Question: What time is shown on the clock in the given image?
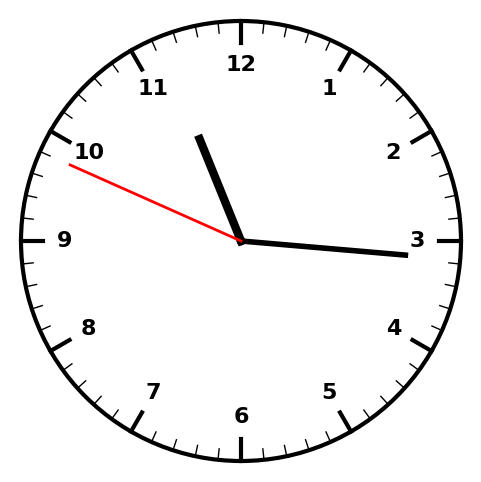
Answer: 11:15:49